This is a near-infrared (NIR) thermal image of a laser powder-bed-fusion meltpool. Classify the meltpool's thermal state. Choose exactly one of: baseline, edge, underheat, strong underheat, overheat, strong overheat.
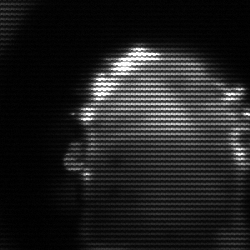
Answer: baseline